Question: How I can draw rectangle with arrow with paint event in java JApplet :)
Something like FaceBook message:

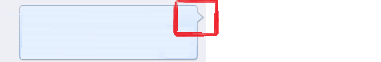
Answer: > I'm trying using polygon and rectangle.
I keep forgetting about using the 'Area' class when playing with 'Shape' objects.
You can just use the 'add(...)' method to add two Shapes together and then paint them:
'''
import java.awt.*;
import java.awt.geom.*;
import javax.swing.*;
public class BalloonRectangle extends JPanel
{
@Override
protected void paintComponent(Graphics g)
{
super.paintComponent(g);
Graphics2D g2d = (Graphics2D) g.create();
Rectangle rectangle = new Rectangle(0, 0, 150, 50);
Polygon triangle = new Polygon();
triangle.addPoint(0, 0);
triangle.addPoint(10, 5);
triangle.addPoint(0, 10);
triangle.translate(150, 10);
Area balloon = new Area( rectangle );
balloon.add( new Area( triangle ) );
g2d.translate(50, 50);
g2d.setColor( Color.YELLOW );
g2d.fill( balloon );
g2d.setColor( Color.GRAY );
g2d.draw( balloon );
g2d.dispose();
}
private static void createAndShowGUI()
{
JFrame frame = new JFrame("BalloonRectangle");
frame.setDefaultCloseOperation(JFrame.EXIT_ON_CLOSE);
frame.add( new BalloonRectangle() );
frame.setLocationByPlatform( true );
frame.setSize(250, 200);
frame.setVisible( true );
}
public static void main(String[] args)
{
EventQueue.invokeLater(new Runnable()
{
public void run()
{
createAndShowGUI();
}
});
}
}
'''
You can also check out <URL> for more ideas.